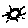
Label: sun